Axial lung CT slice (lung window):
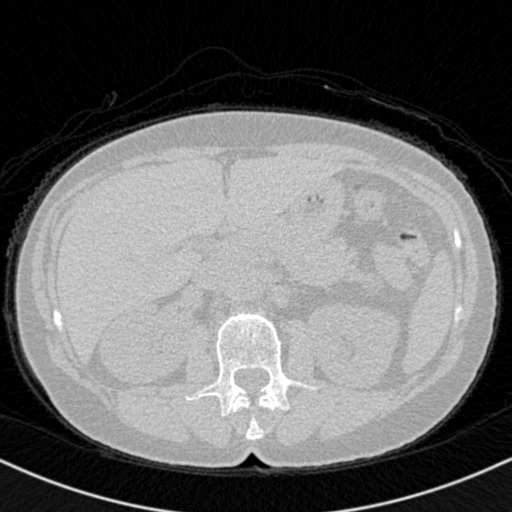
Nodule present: no